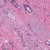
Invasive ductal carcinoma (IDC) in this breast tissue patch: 1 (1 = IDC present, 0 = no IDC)